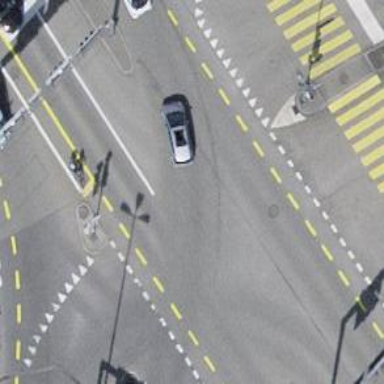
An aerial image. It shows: Road with traffic signals.